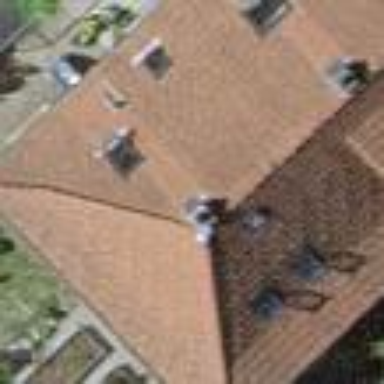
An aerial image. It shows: Hipped roof house.